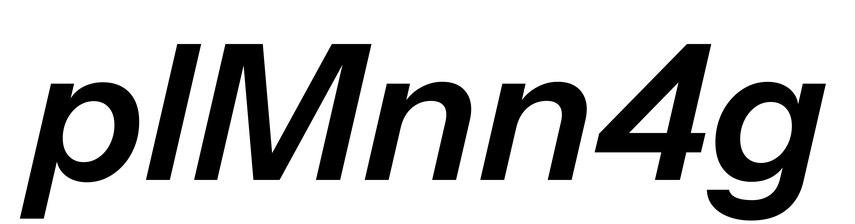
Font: InstrumentSans-Italic_SemiBold_Italic